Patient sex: M
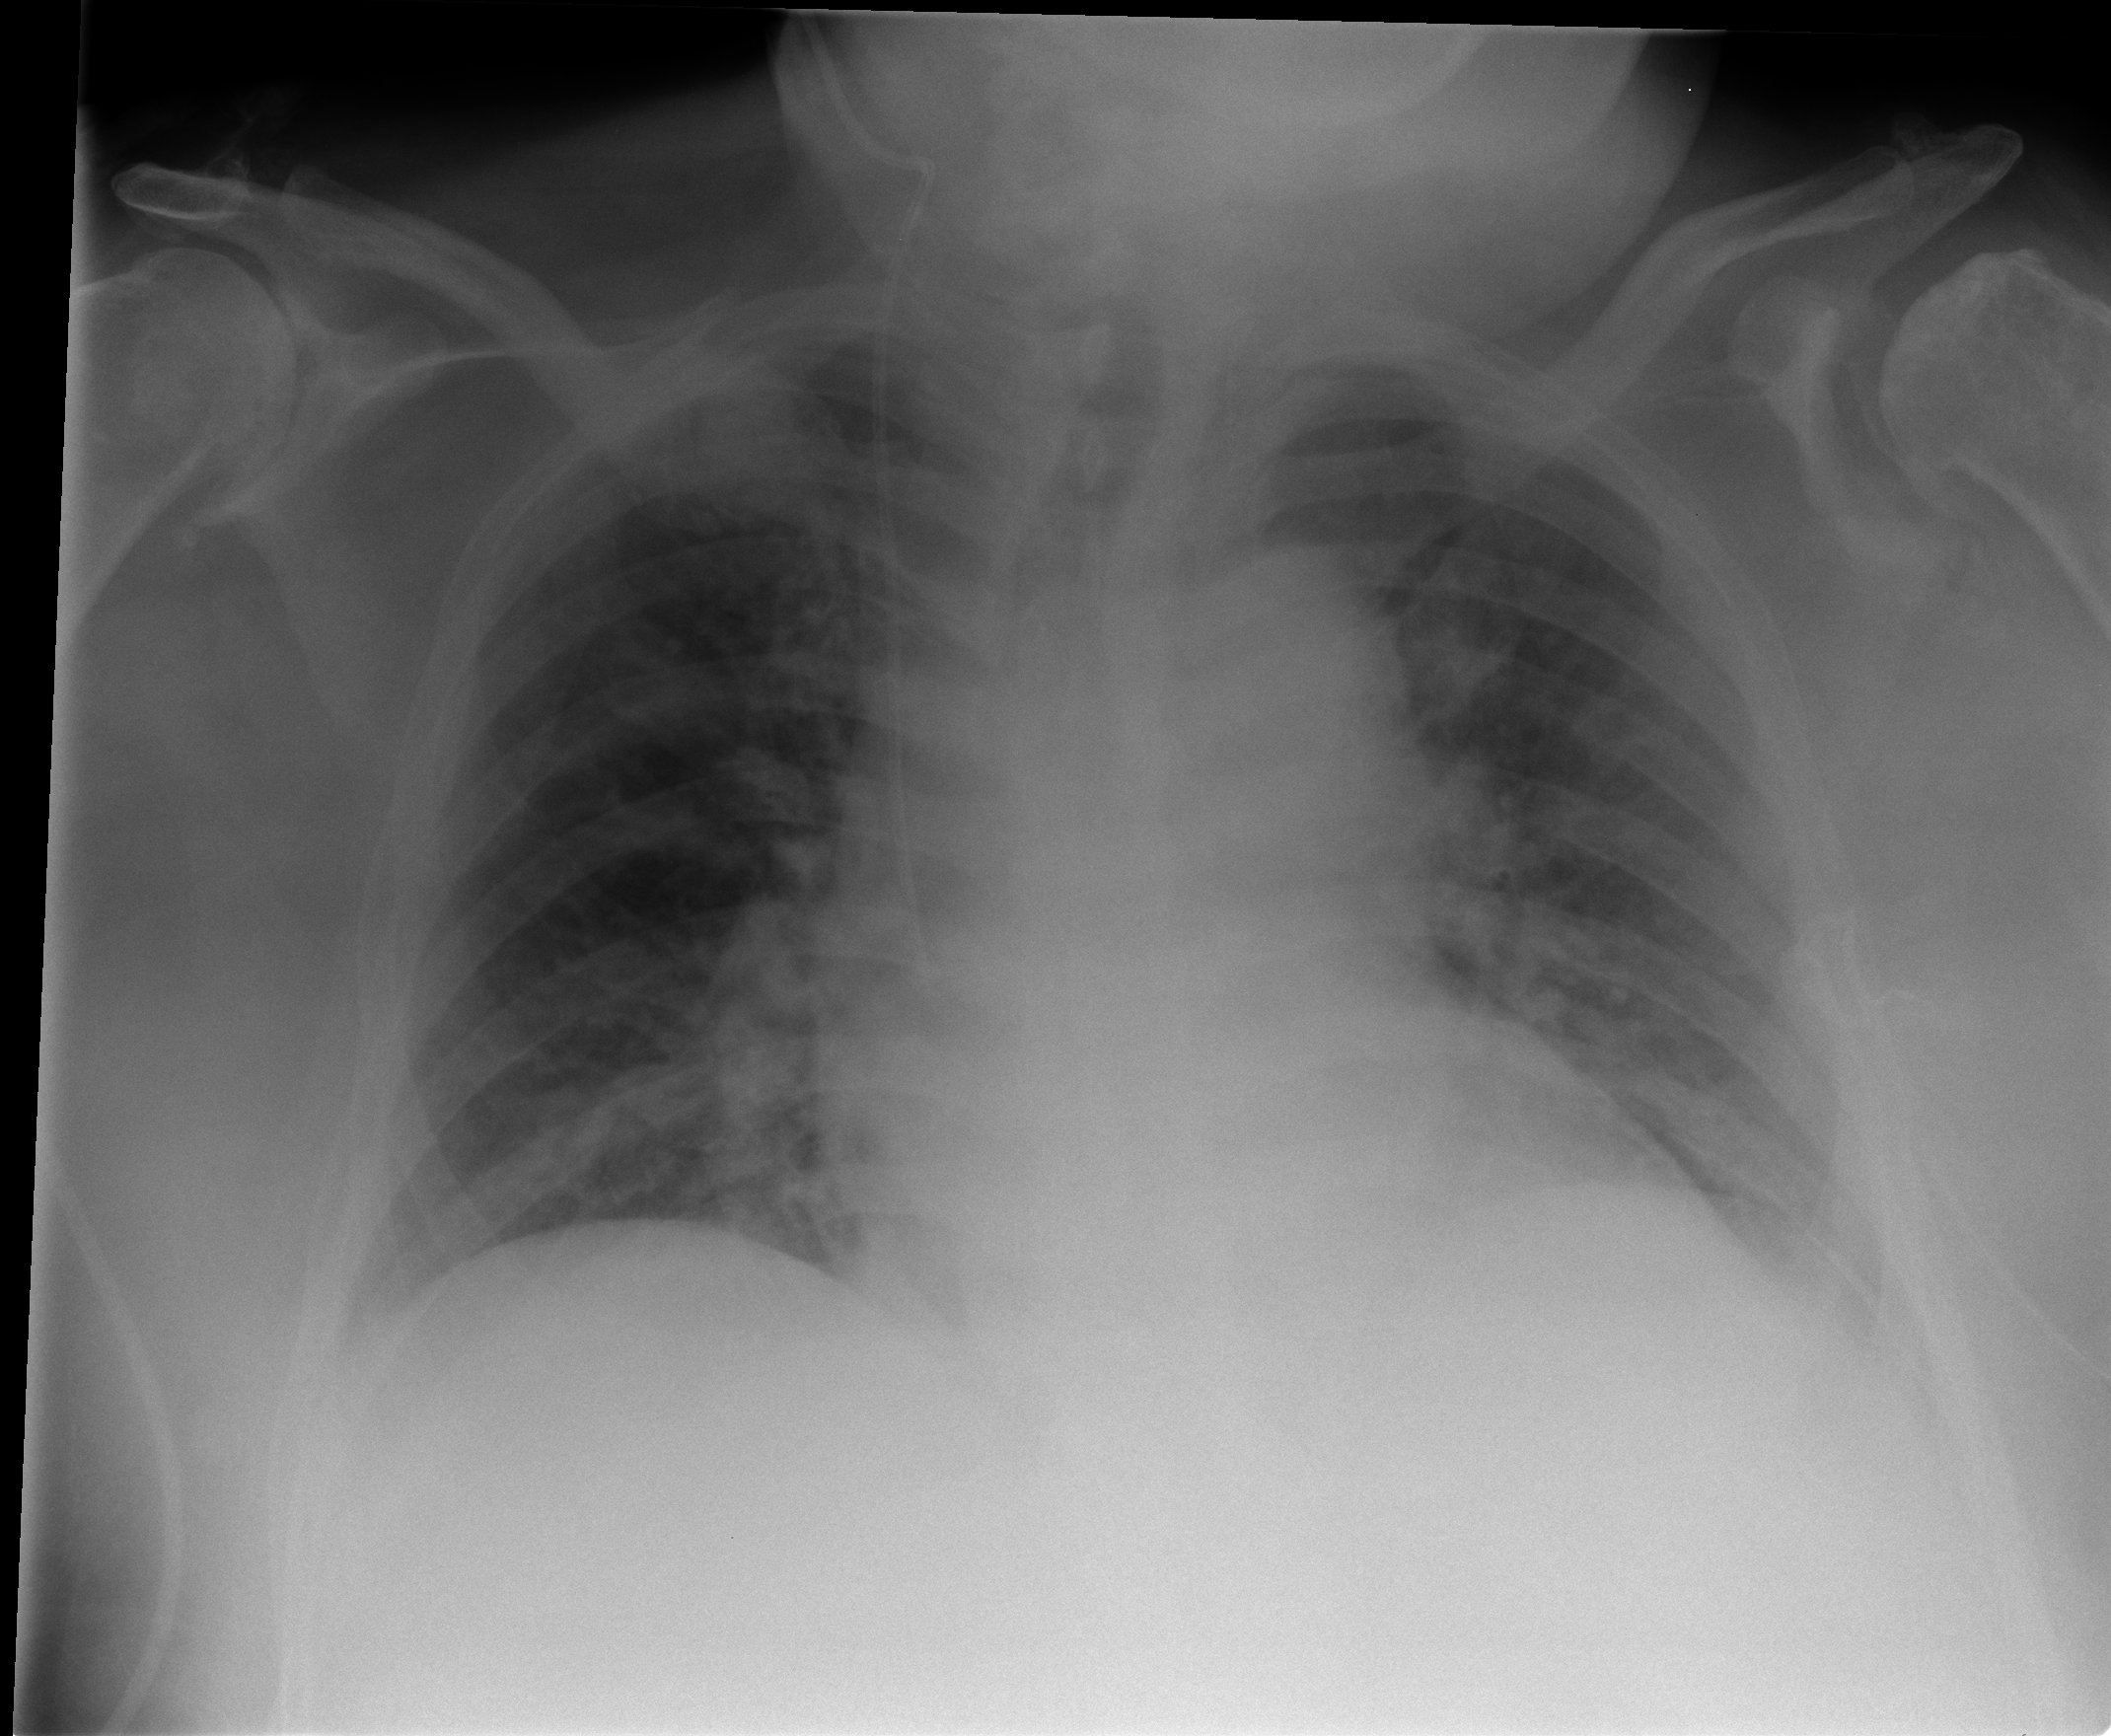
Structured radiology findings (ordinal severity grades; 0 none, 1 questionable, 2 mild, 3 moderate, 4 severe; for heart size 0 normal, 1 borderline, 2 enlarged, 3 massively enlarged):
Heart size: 2
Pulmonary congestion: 2
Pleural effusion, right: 1
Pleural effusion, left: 0
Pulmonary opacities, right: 2
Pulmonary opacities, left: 2
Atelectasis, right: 0
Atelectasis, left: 0